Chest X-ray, AP view. Patient: 44 years old, sex F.
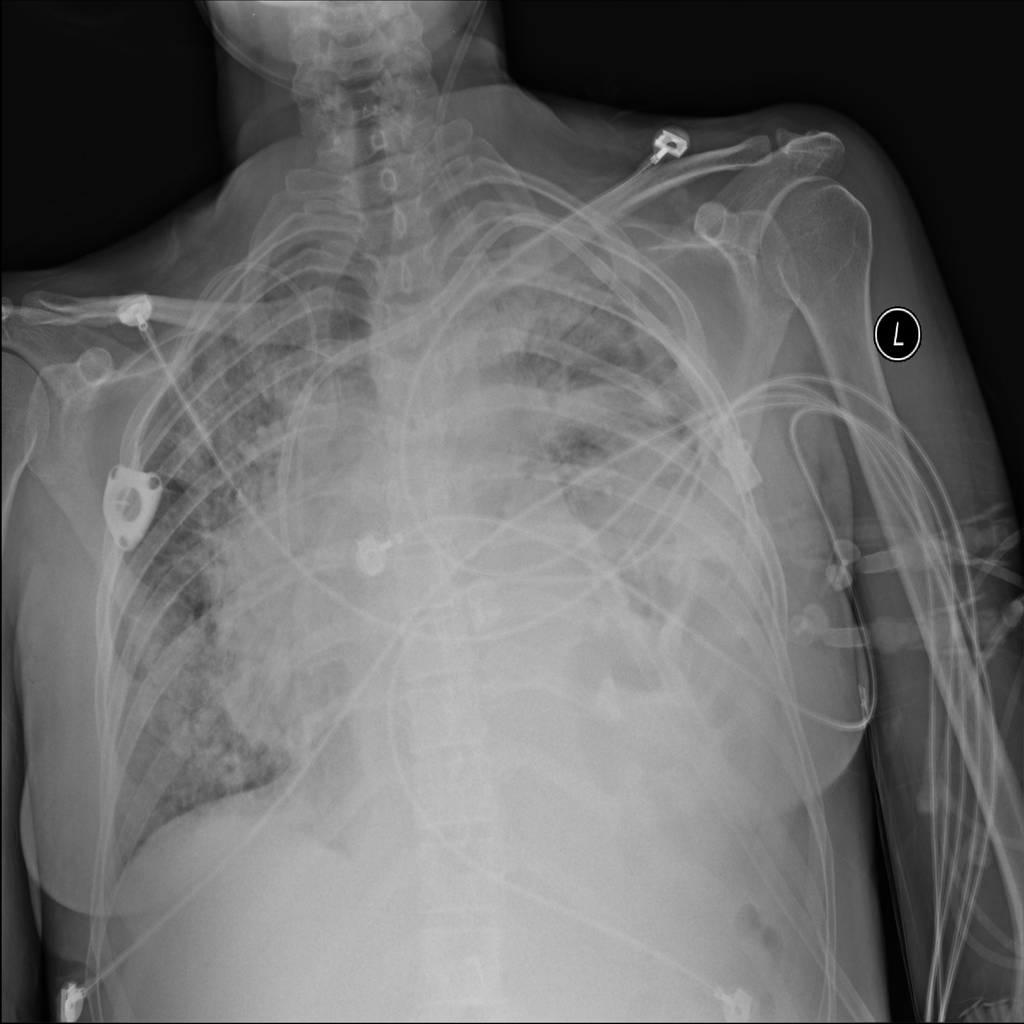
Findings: No Finding